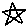
Label: star